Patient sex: M
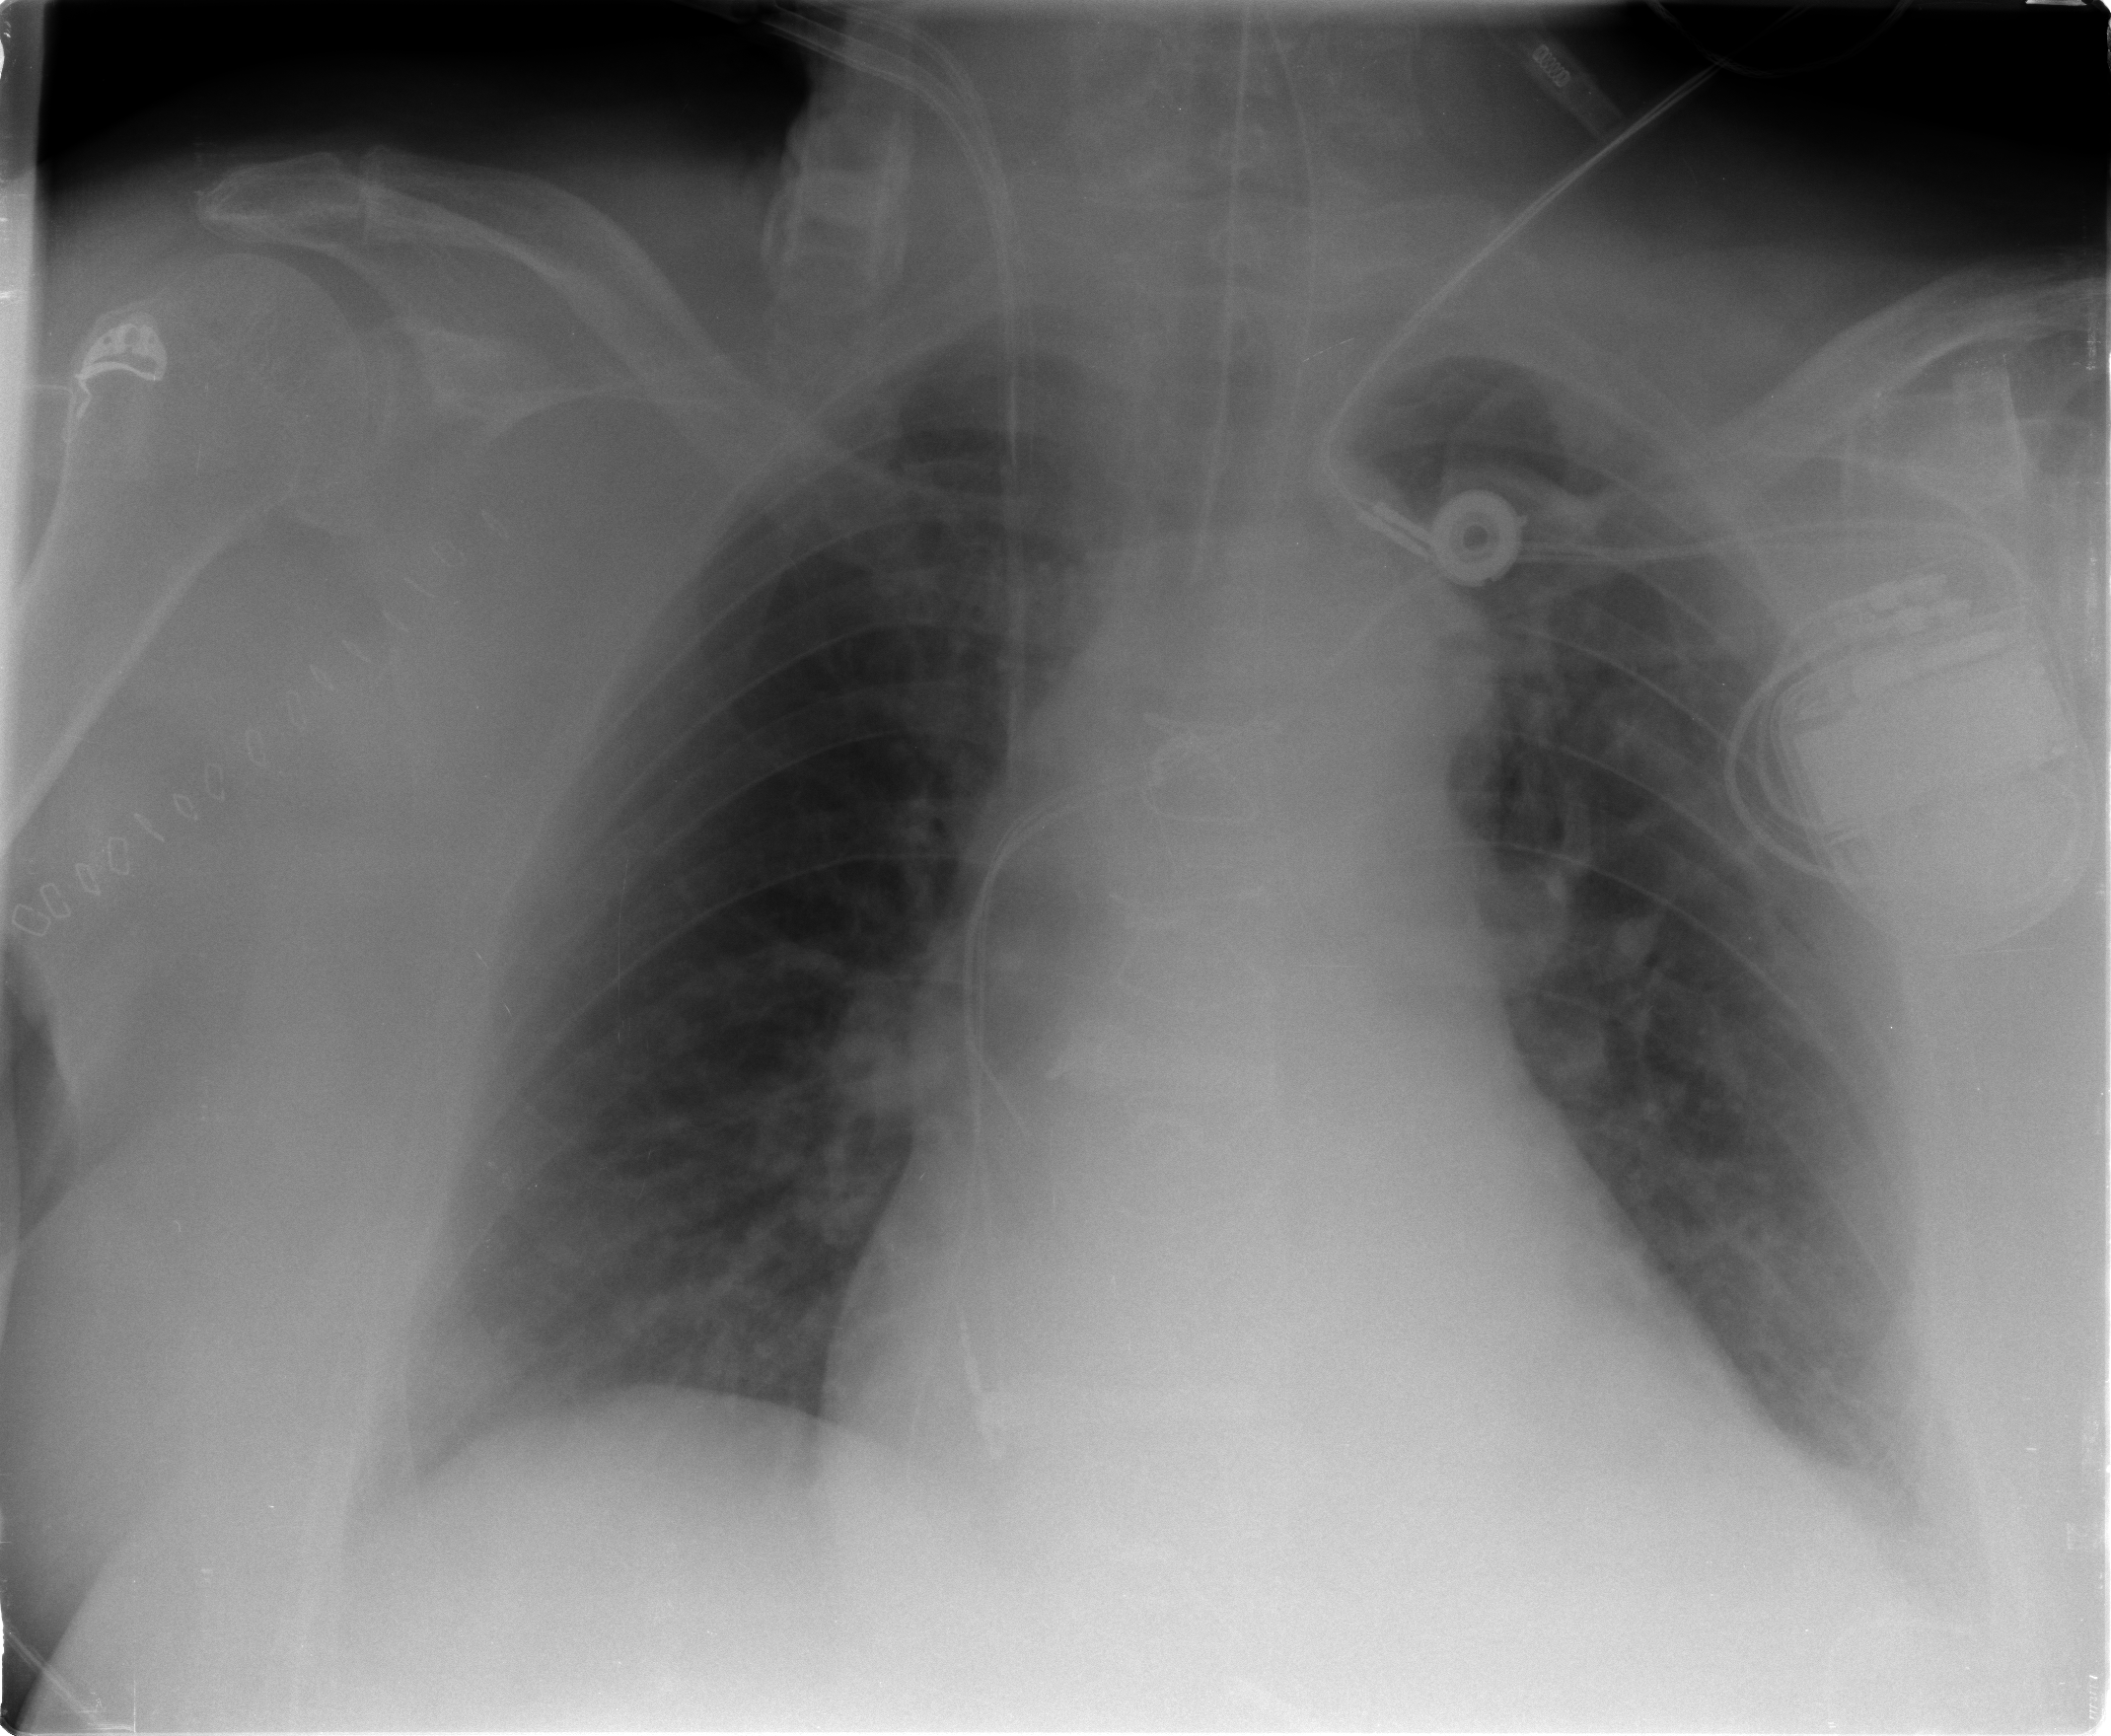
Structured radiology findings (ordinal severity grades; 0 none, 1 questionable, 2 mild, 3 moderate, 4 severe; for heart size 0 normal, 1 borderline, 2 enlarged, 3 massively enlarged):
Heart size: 2
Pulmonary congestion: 2
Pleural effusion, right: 2
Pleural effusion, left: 2
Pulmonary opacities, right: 2
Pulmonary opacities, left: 2
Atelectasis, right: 1
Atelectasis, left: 2